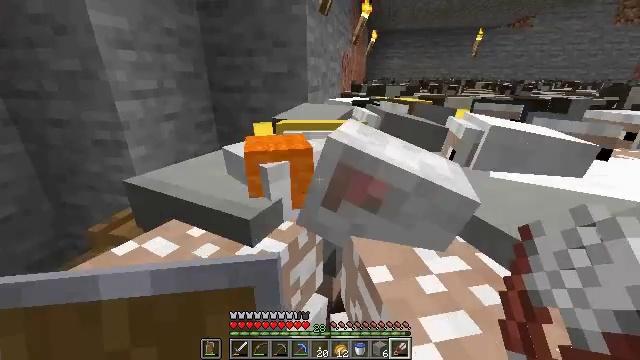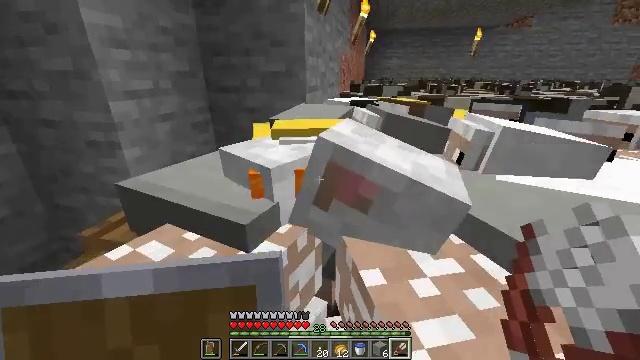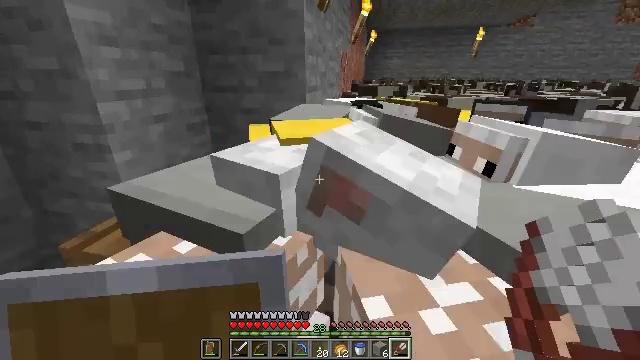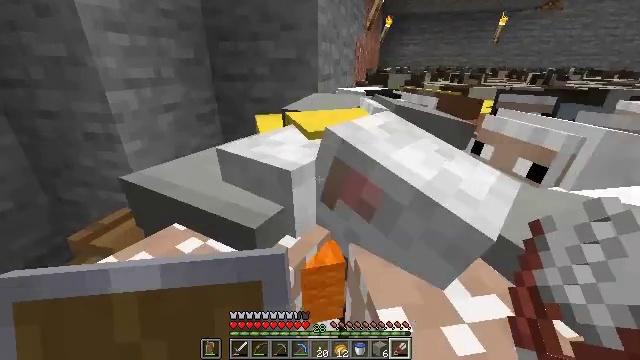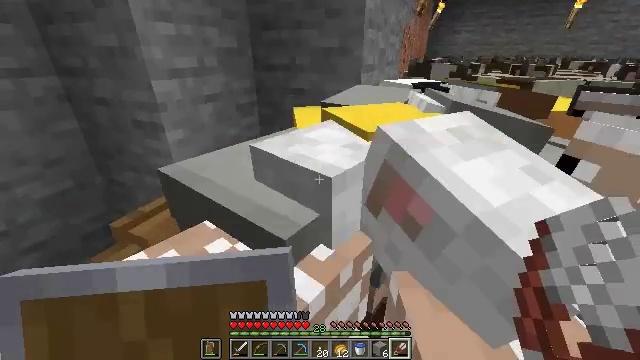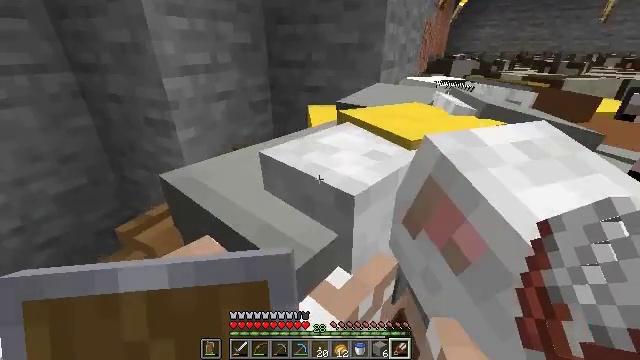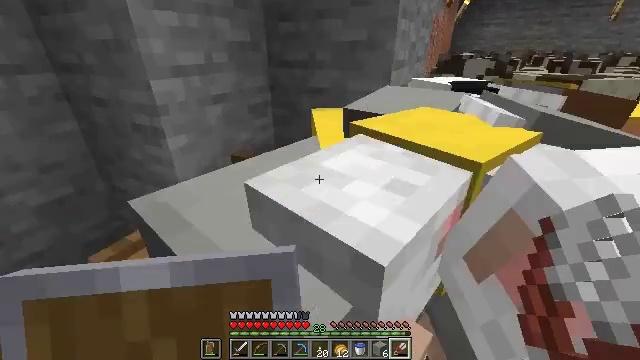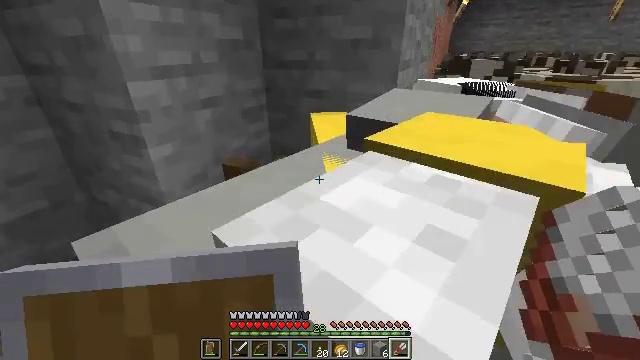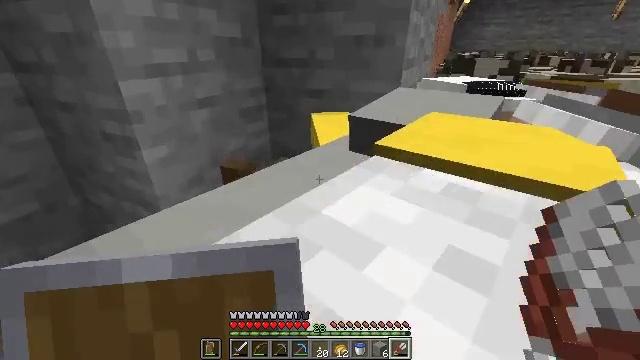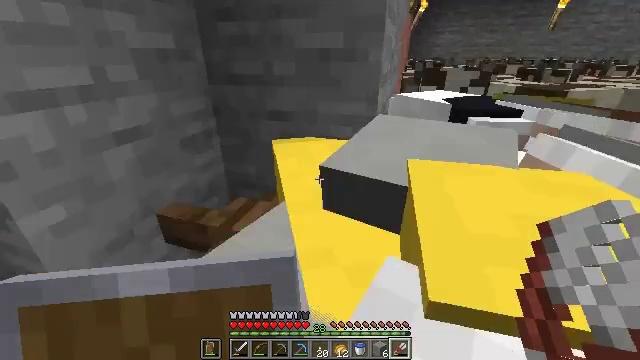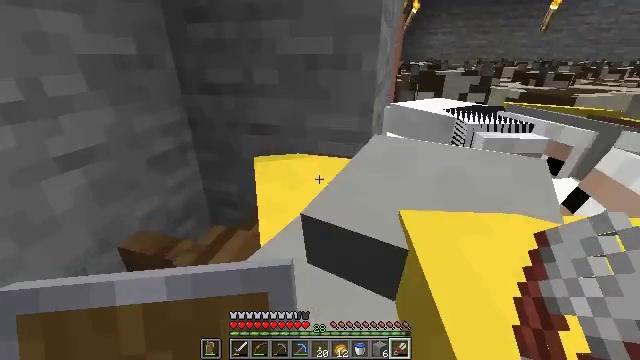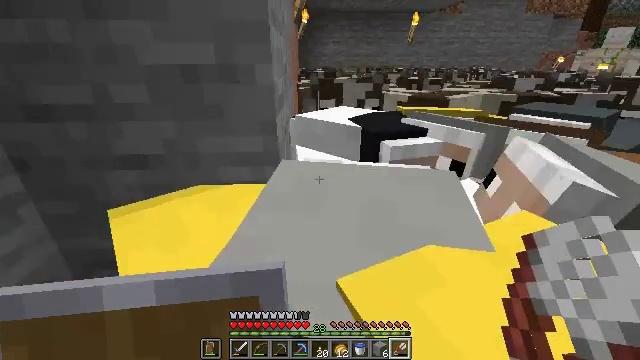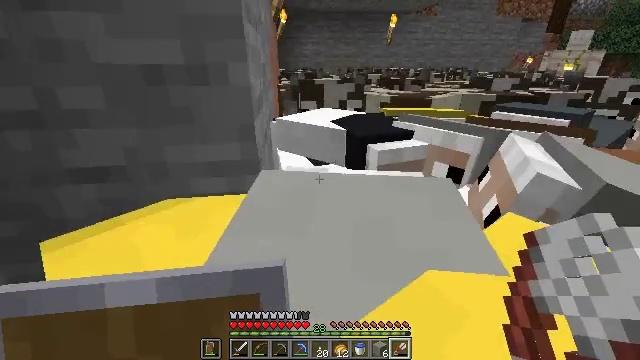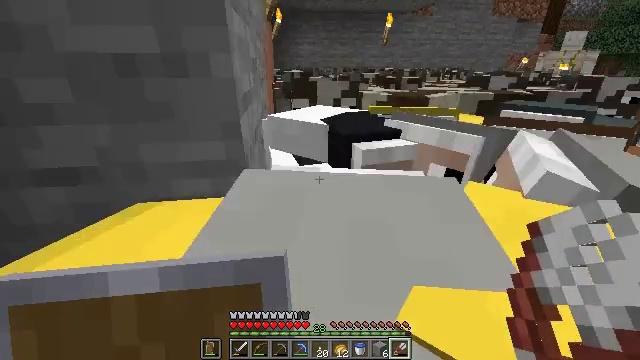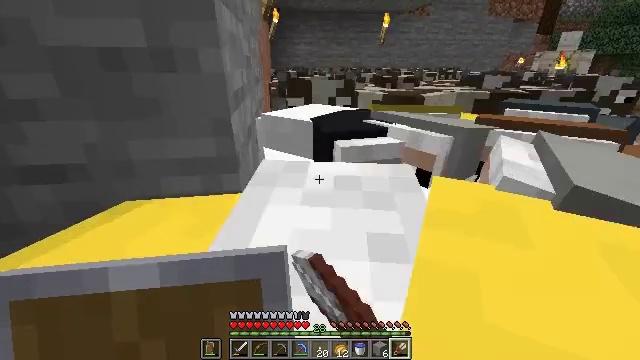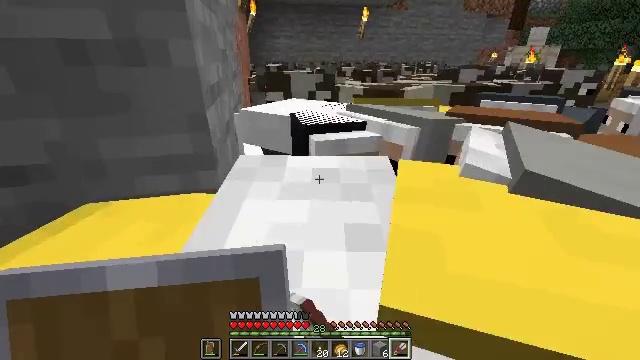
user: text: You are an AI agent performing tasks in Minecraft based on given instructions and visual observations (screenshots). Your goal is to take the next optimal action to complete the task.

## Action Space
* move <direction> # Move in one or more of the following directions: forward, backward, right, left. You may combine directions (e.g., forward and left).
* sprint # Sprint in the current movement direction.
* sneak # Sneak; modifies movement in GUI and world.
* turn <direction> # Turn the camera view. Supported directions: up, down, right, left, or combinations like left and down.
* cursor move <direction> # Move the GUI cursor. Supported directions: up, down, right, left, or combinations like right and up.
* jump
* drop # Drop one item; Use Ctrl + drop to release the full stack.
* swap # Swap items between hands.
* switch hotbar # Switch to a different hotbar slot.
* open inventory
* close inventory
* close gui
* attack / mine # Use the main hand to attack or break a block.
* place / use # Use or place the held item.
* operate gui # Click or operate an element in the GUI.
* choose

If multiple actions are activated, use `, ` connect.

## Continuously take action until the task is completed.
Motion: motion action
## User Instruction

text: Harvest wheat from the field.
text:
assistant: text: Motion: move forward
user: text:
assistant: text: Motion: move forward
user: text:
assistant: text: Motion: move forward, turn left and down, use / place
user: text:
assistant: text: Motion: move forward, turn left and down, use / place
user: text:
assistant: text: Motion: move forward, turn left, use / place
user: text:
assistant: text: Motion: move forward, use / place
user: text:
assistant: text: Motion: move forward
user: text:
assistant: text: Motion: move forward, use / place
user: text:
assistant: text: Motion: move forward, turn right and up
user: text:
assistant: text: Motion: move forward, turn right, use / place
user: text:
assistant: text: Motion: move forward, turn right and up, use / place
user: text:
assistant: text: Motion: turn right, use / place
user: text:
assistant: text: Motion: use / place
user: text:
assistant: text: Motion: use / place
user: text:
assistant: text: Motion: turn right and down, use / place
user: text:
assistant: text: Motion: turn right, use / place
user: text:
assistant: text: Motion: use / place
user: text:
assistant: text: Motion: turn right
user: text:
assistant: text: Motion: use / place
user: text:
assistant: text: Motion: move forward
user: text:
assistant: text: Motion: move forward, use / place
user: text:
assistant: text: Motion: move forward, turn left, use / place
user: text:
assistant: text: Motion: use / place
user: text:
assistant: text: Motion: use / place
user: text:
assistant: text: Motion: use / place
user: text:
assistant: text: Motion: use / place
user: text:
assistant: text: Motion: turn right and up, use / place
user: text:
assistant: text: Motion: turn right, use / place
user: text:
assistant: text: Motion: turn right, use / place
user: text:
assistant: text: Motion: use / place